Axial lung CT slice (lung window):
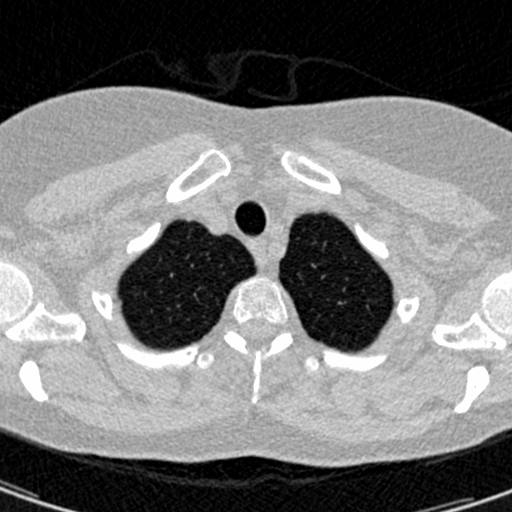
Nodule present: no